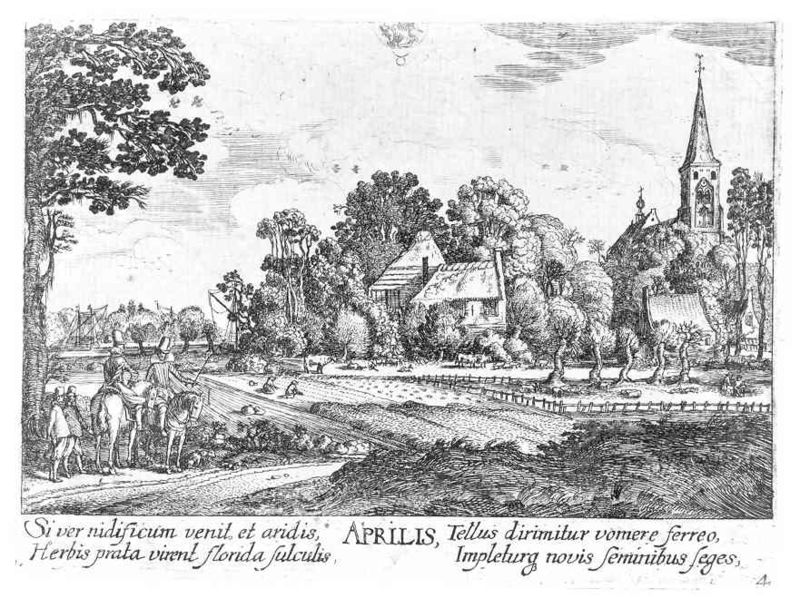
Titel: April
Künstler: Wenzel Hollar
Standort: Karlsruhe
Institution: Staatliche Kunsthalle Karlsruhe
Schlagwörter: baum, blätter, dunkel, gruppe, himmel, laub, mann, wasser, weiß, wolken, bäume, fluss, grün, kirchturm, landschaft, menschen, stadt, ausschnitt, fenster, frankreich, fussgänger, grau, hell, hut, hüte, männer, schwarz, skizze, straße, stroh, szene, vordergrund, zeichnung, dach, gebäude, gras, haus, hunde, park, schloss, tier, tiere, weg, wiese, wolke, zaun, leute, zylinder, architektur, barock, rahmen, spitze, feld, felder, horizont, häuser, hügel, kühe, mühle, natur, vögel, brücke, busch, büsche, gatter, hütte, kanal, kirche, pfad, wege, wiesen, land, adel, personen, blatt, pflanze, pflanzen, wald, arbeit, bauern, kamin, kinder, pferd, pferde, reiter, turm, garten, adlig, holzschnitt, schiff, schiffe, schrift, segel, sommer, papier, ansicht, ort, zwei, stab, acker, arbeiten, ernte, feldarbeit, furchen, getreide, heu, dorf, allee, grafik, graphik, hecke, wise, kuh, linien, bauernhof, hof, spazieren, platz, arbeiter, masten, bischof, gefolge, soldaten, homme, junge, zeigen, gewächs, frühling, bauer, takelage, äcker, stadtansicht, village, unterschrift, weiden, kreuz, wandern, kran, zweig, linear, wälder, druck, druckgraphik, schnitt, schwarzweiss, druckgrafik, radierung, stich, titel, seite, illustration, text, uniform, soldat, beschriftung, ritter, jagd, buchdruck, jahr, flecken, karte, jesus, lanfschaft, christlich, wanderer, mittelalter, schwart, bauernhaus, landscahft, beete, ackerbau, landwirtschaft, bischöfe, eiche, adlige, himel, spaziergänger, dürer, deuten, kupferstich, jahreszeit, christen, gravure, kräuter, stier, rute, monat, nummer, cheval, beschreibung, grünzeug, landarbeiter, saat, latein, lateinisch, wetterhahn, maschinen, grafi, raun, uni, stadtvedute, eglise, baum bäume, bam, kalender, gerte, reet, katholisch, jahreszeiten, chemin, cavalier, zecihnung, flusß, jardin, pöbel, schronstein, bestellen, häte, hommes, vogelzug, báume, april, unbunt, chevalier, latain, säen, route, acke, lakai, reite, monatsblatt, feldwirtschaft, gater, turmm, latin, ackerfurche, monatsbild, 4, turmn, kirhc, hollar, himmewolken, aprillis, kirchee, aprilis, fronherren, mnner schwert, spitze turm, kalenderspruch, rottr, offene form, apil, jahreslauf, abres, tapril, arbetier, apriis, ausländische, stadt4april, stadt4turm